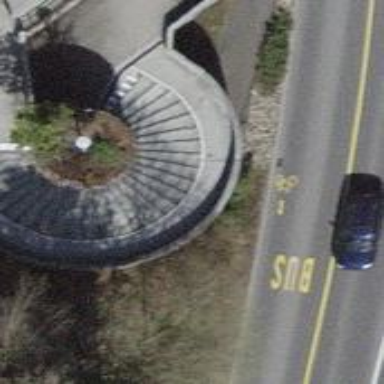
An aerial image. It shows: Road with steps.